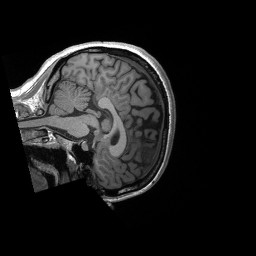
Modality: T1w
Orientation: sagittal
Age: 26
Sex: female
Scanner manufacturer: siemens
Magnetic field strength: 3 T
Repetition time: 2.4 s
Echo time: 0.00224 s